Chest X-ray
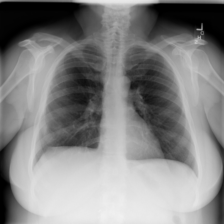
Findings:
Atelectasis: negative
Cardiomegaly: negative
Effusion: negative
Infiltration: negative
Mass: negative
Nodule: negative
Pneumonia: negative
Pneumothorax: negative
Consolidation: negative
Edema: negative
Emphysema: negative
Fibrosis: negative
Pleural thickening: negative
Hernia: negative